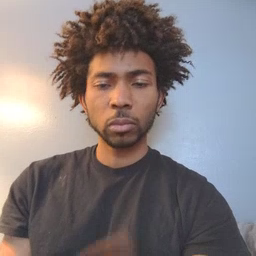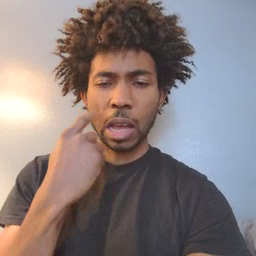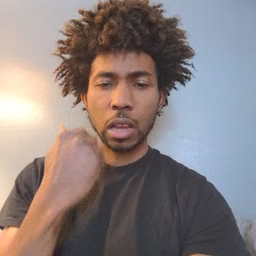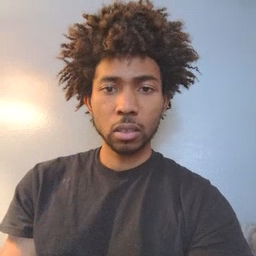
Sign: cry